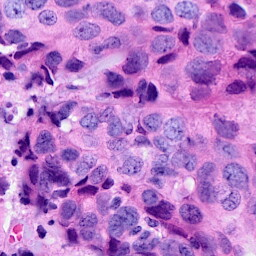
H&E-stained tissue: Breast